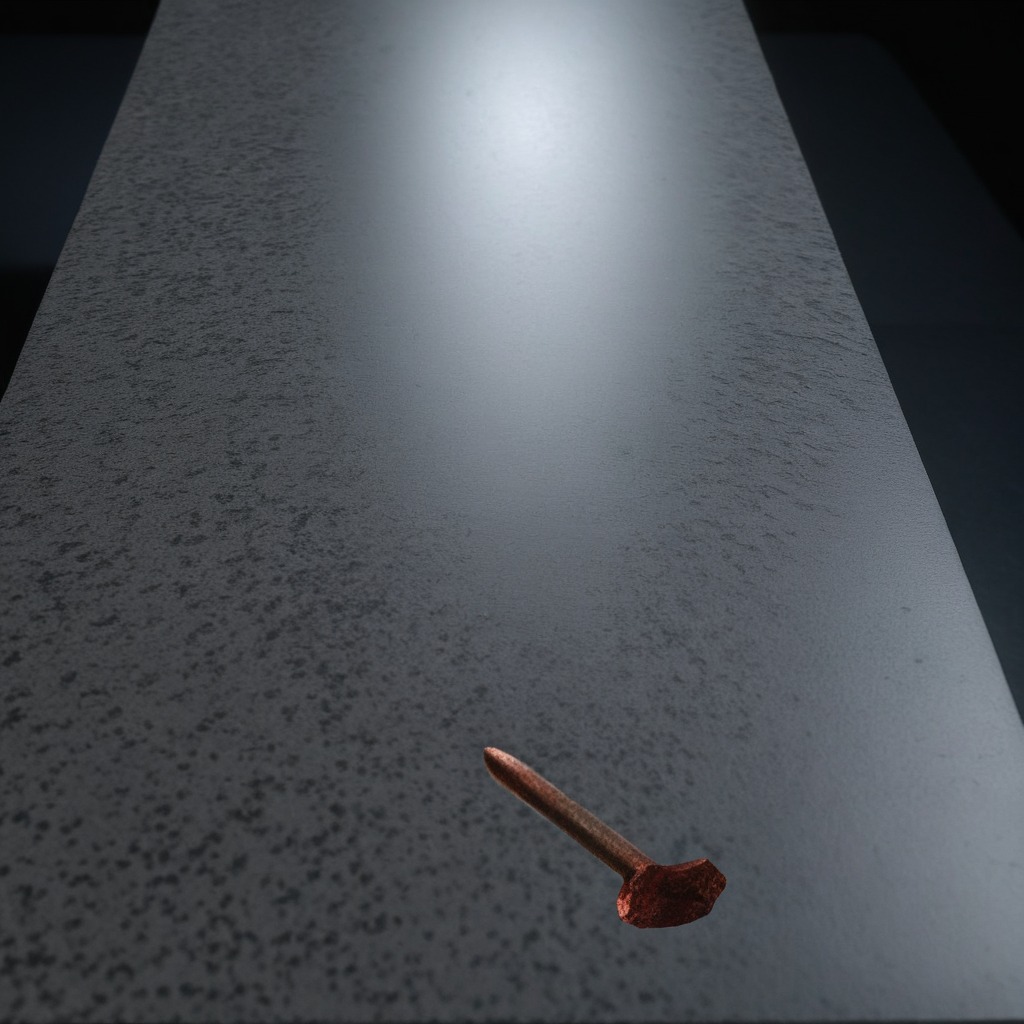
An iron nail is lying on a clean granite table inside a workshop at night dim ambient light soft shadows worn but